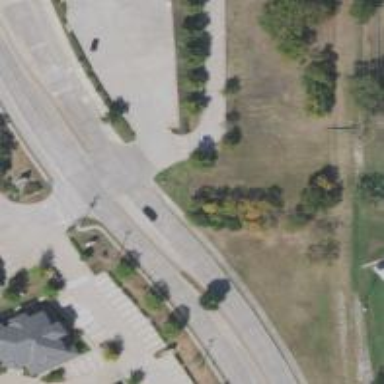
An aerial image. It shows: Secondary road with separate sidewalk.